Interaction volume radius: 10 \u00c5
Interaction volume height: 10 \u00c5
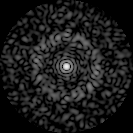
Disorder parameter: 0.874